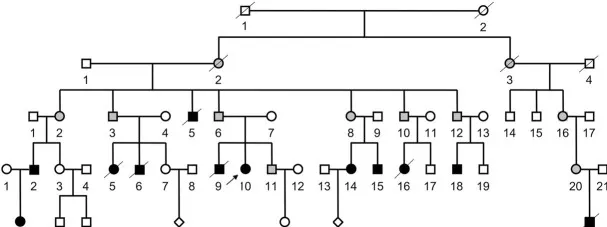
Pedigree of the patient's family. Squares represent male family members, while circles represent female family members. The diamond symbol indicates unknown gender. Slash indicates that the family member is deceased. Black symbols represent individuals with ID/DD, and blank symbols represent unaffected family members. The gray filled symbols indicates balanced translocation carriers.
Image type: pathology (immunostaining)